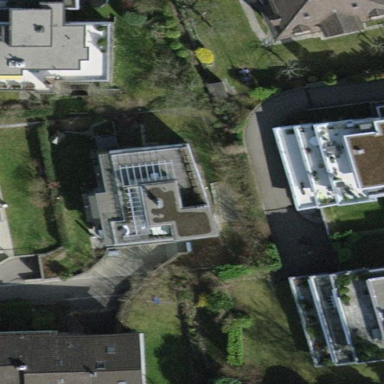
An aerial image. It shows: The building has flat roof oriented across.